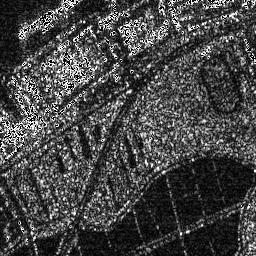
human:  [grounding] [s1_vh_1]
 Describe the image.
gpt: In the satellite image, there is  <ref>1 medium ship </ref> <box>[[5, 3, 20, 15, 0]]</box> located at top left.